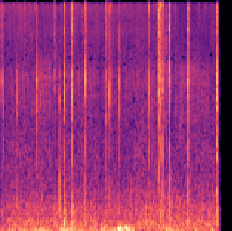
Sound class: Fire crackling